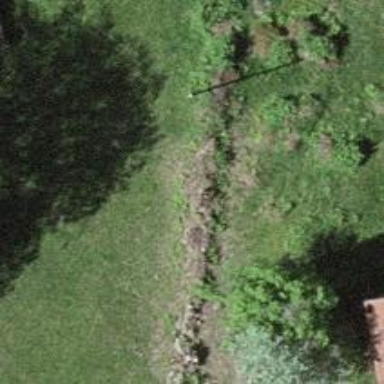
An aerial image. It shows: Wall made of dry stone.